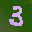
Label: 3